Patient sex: F
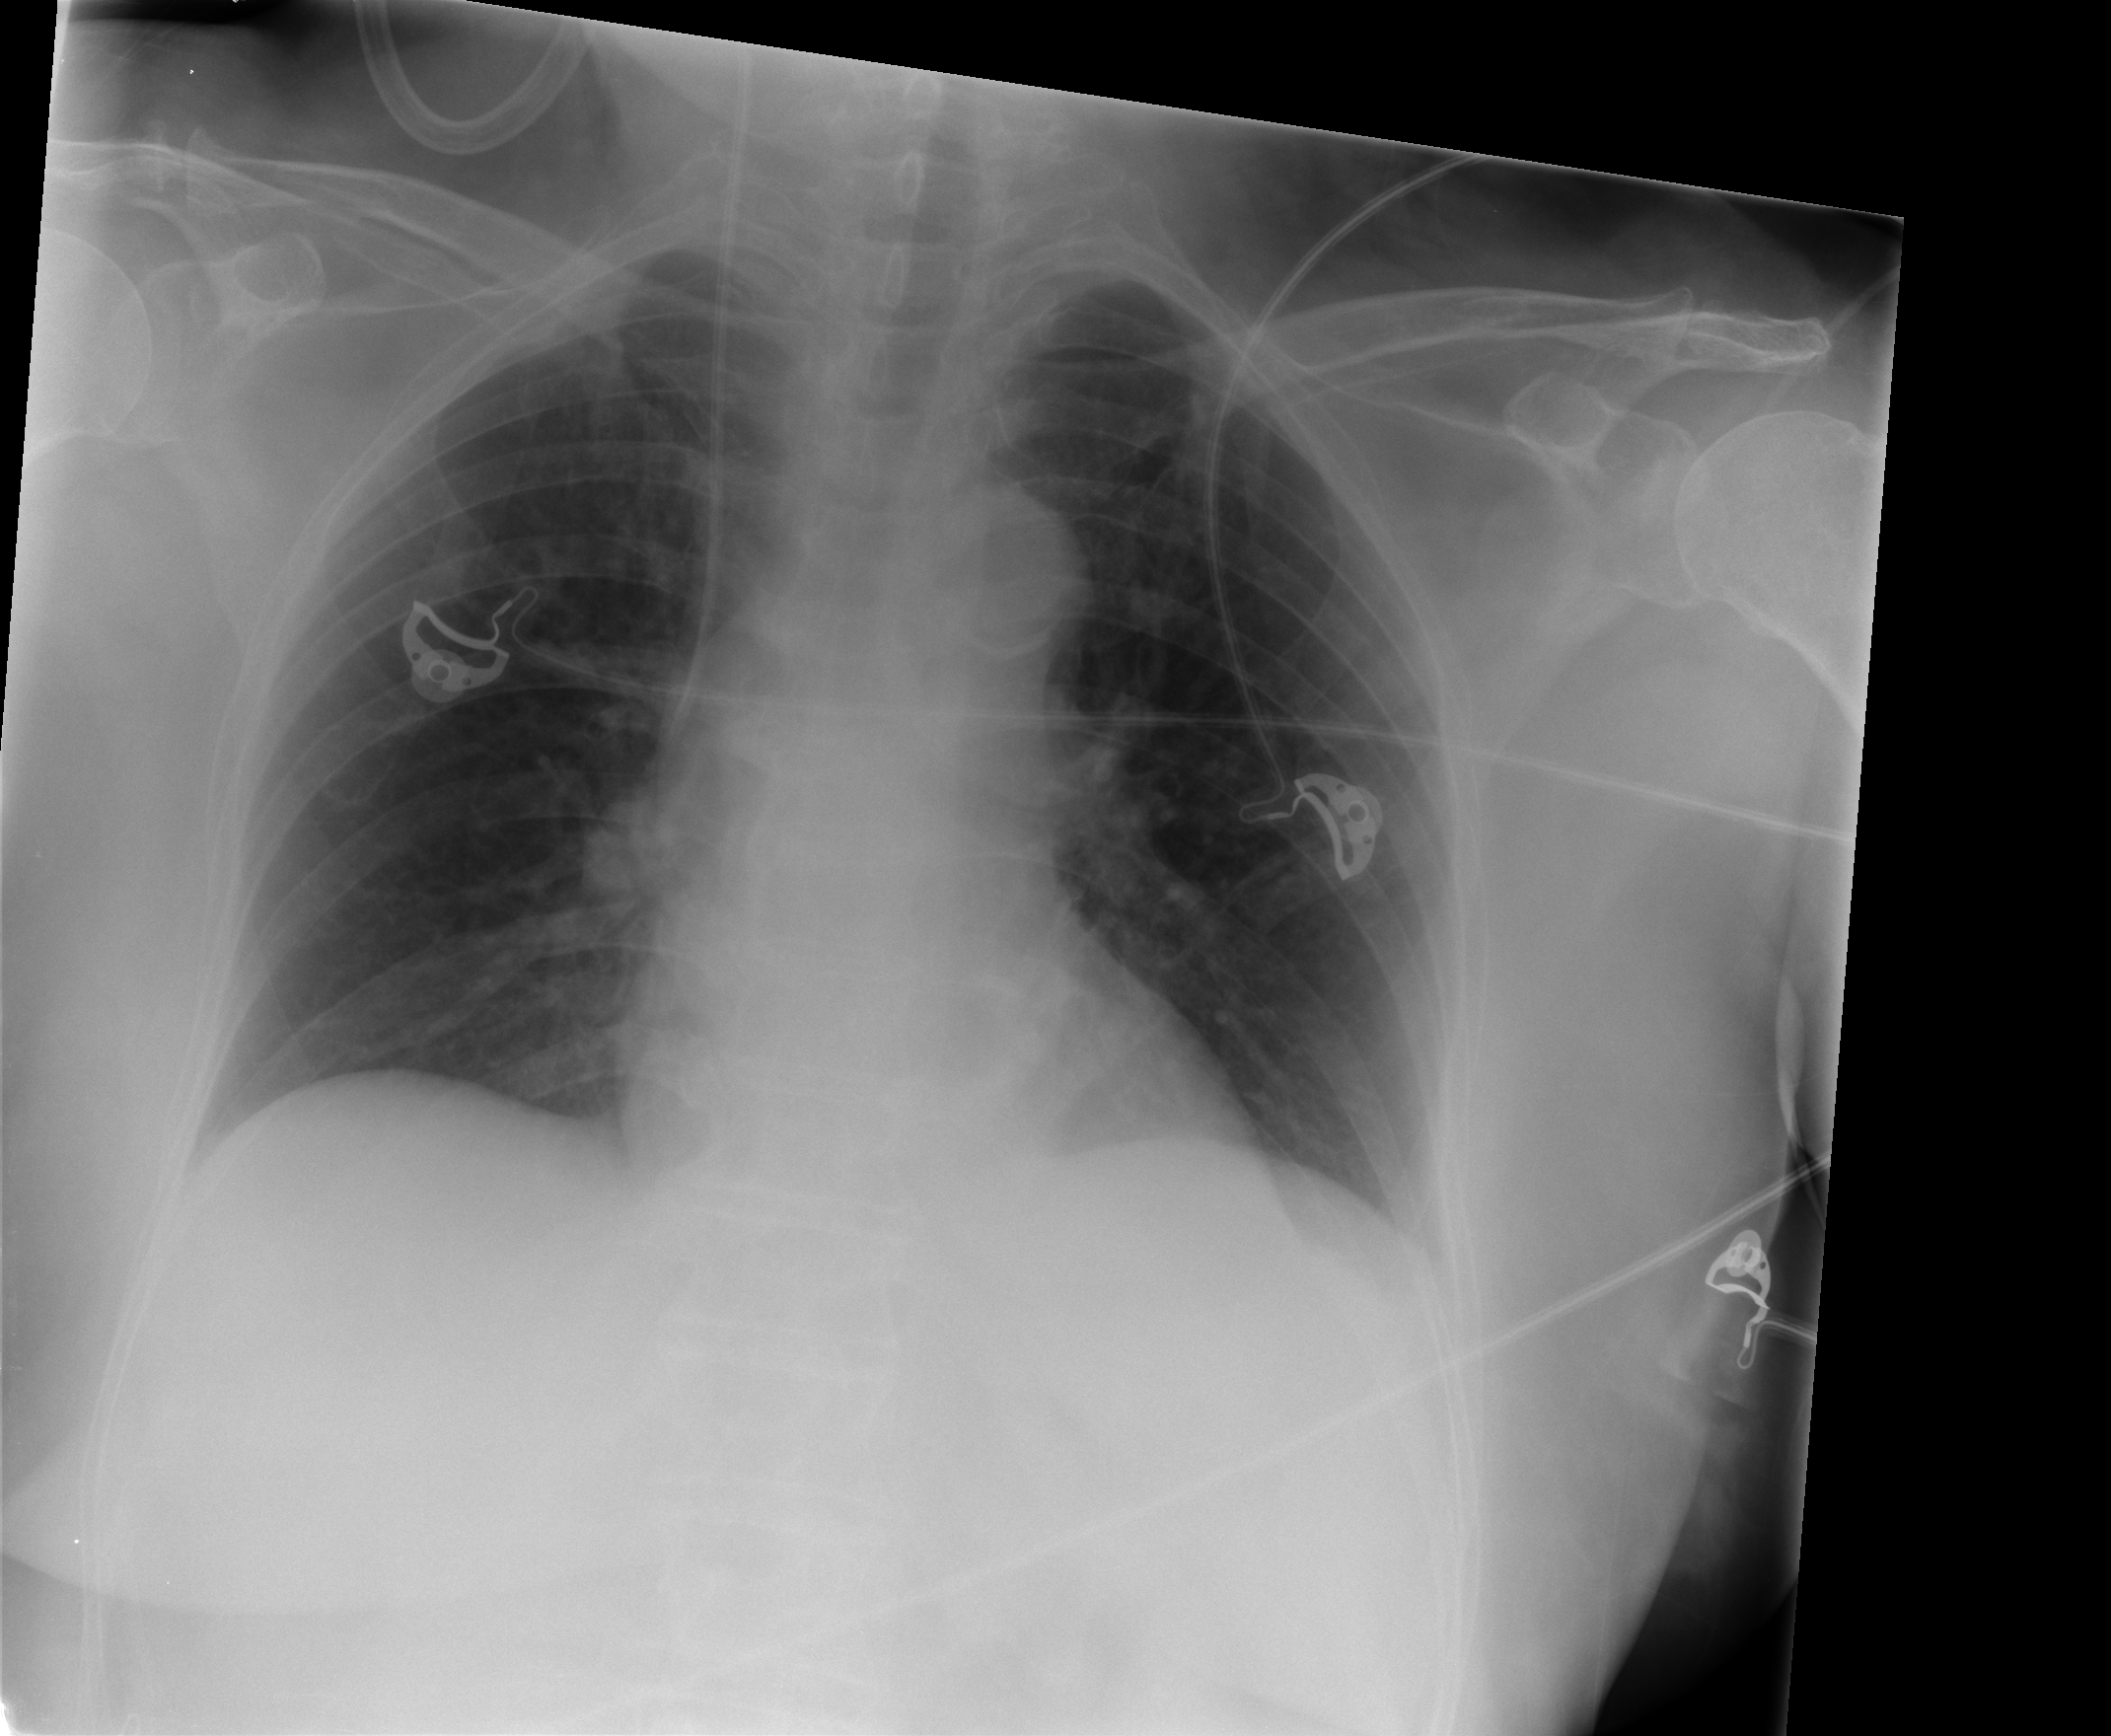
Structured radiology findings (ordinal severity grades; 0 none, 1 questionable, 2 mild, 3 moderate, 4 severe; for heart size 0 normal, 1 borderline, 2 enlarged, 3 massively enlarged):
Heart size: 0
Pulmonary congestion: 2
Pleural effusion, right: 0
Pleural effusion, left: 0
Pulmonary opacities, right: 0
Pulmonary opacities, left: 0
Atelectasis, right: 0
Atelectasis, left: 0